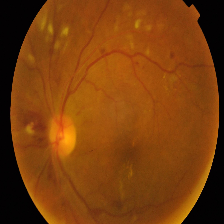
Diabetic retinopathy grade: Proliferative DR